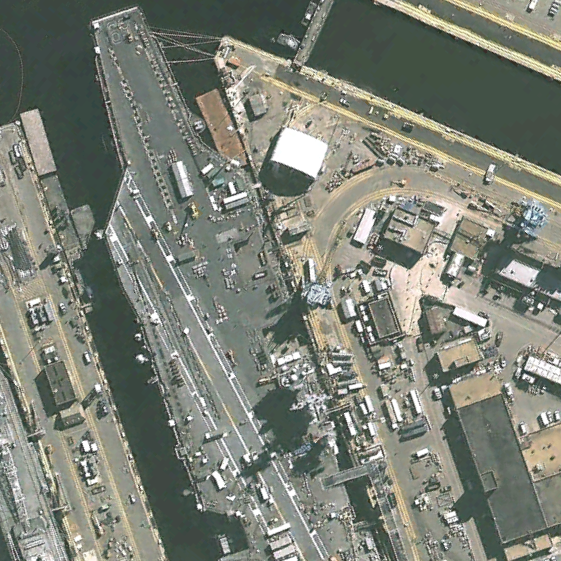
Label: aircraft_carrier